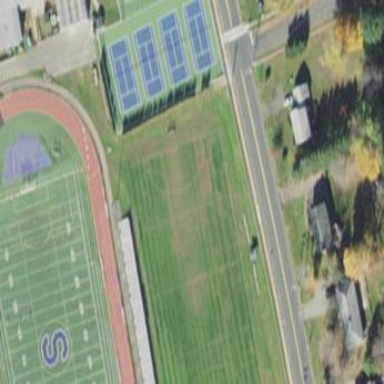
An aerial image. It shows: Pitch designated for soccer and field hockey sports.